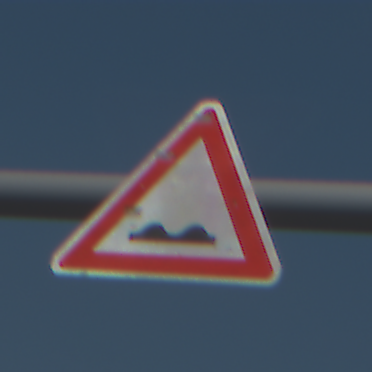
Verkehrszeichen: UnebeneFahrbahn
Umgebung: Outdoor, Suburban
Tageszeit: MorningAfternoon
Wetter: PartlyCloudy
Licht: Natural
Jahreszeit: NotSpecified
Kontrast: HighContrast